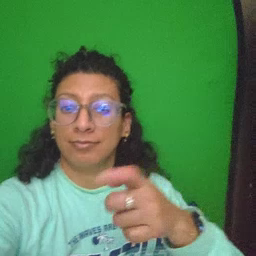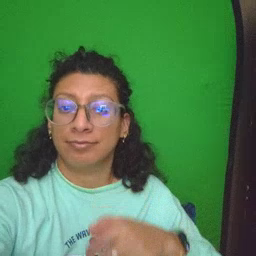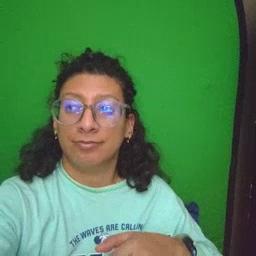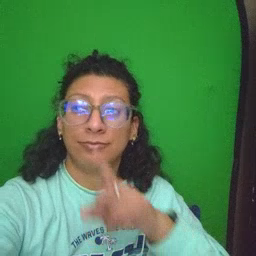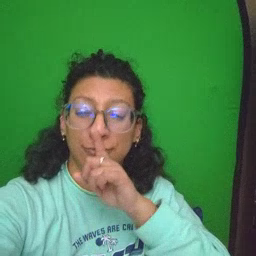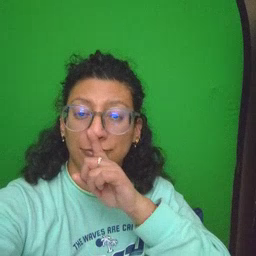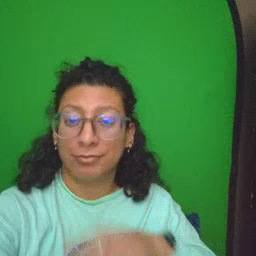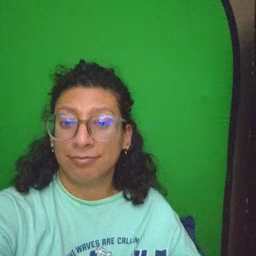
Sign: shhh